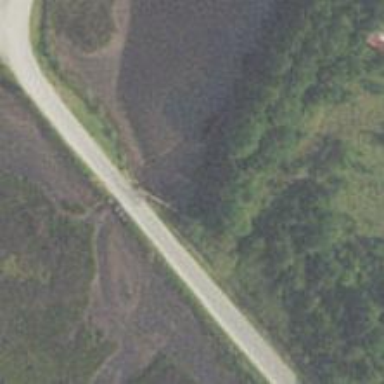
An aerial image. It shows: Service road on bridge over abandoned railway.